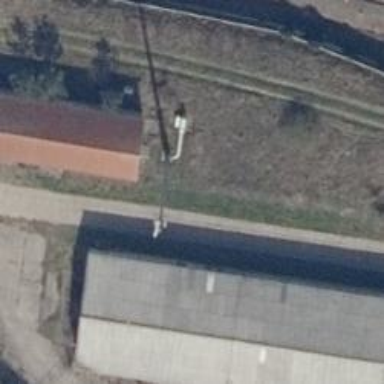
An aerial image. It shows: Communication mast tower.